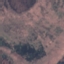
Land use / land cover: HerbaceousVegetation